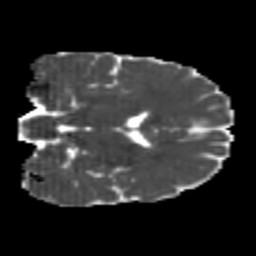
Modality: MD
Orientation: coronal
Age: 22
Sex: male
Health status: healthy
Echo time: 0.074 s